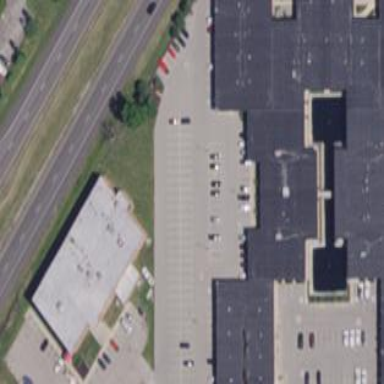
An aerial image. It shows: Parking area.